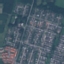
Land use / land cover: Residential